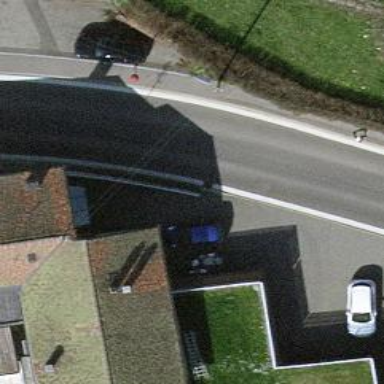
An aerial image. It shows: Unclassified road with asphalt surface. There is designated cycle lane on the left.